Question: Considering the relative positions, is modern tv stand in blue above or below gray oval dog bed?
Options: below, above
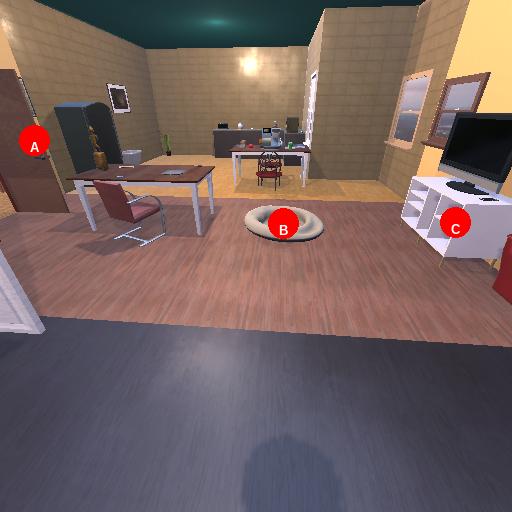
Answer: below